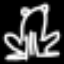
Label: frog